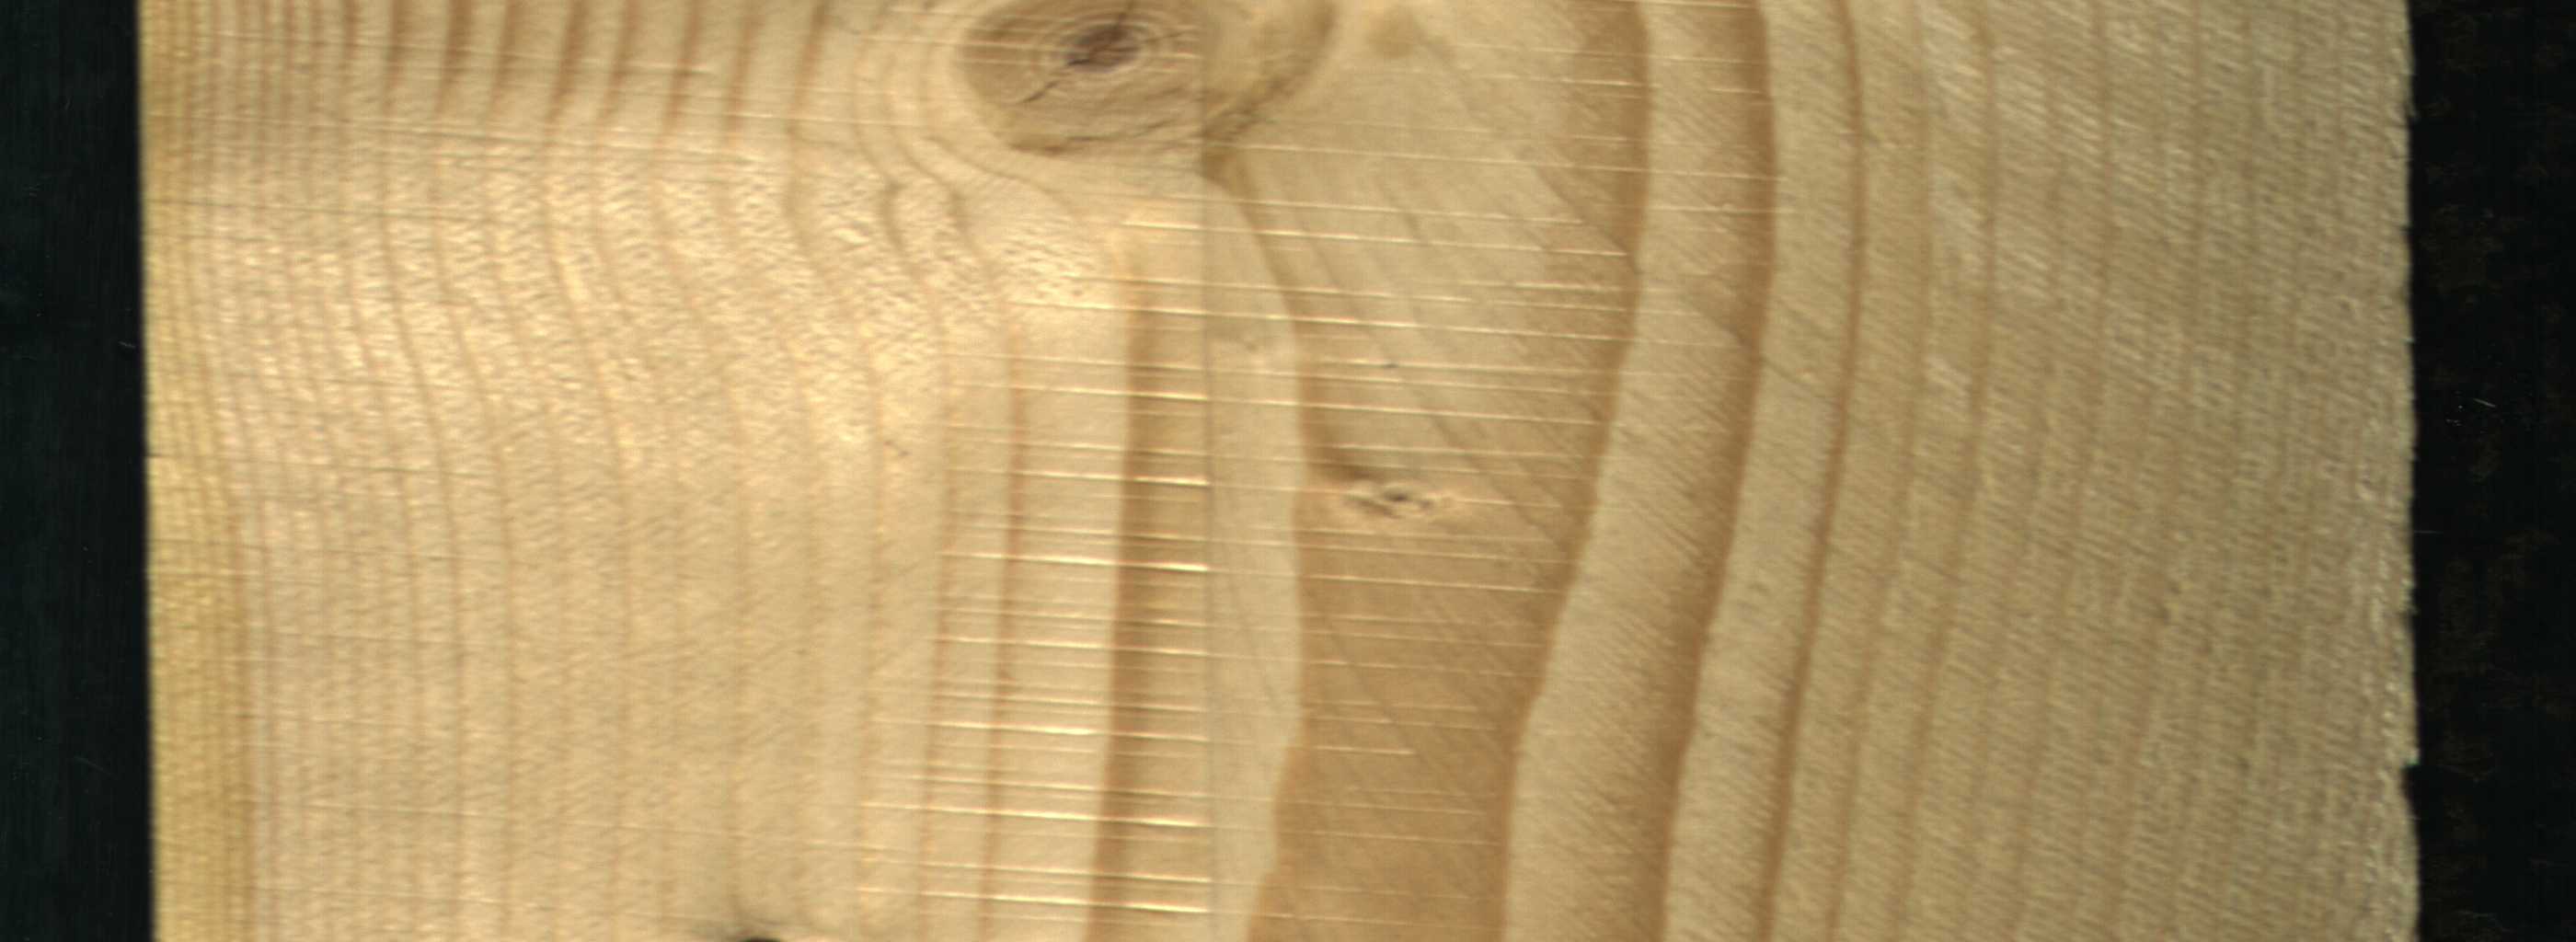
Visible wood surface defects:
Dead_Knot
Live_Knot